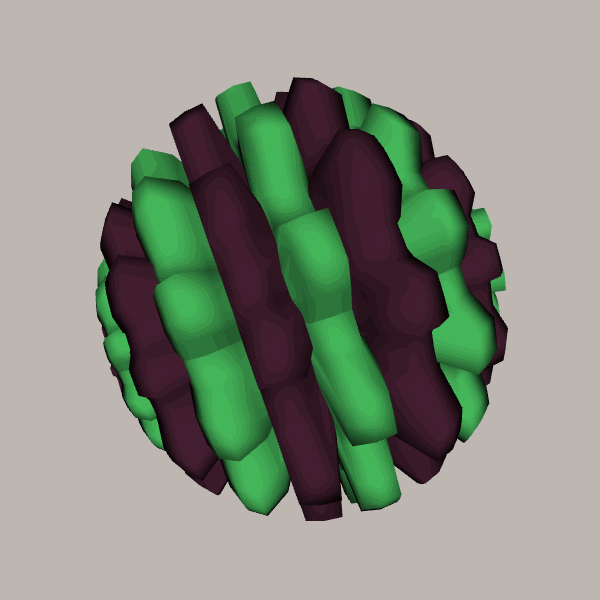
Background: light